Question: I am developing a WP plugin to post WP posts to FB. I am trying to post SWF videos generated from my site to FB using javascript SDK. The thumbnail,description link and all other things are get posted.But when I click the thumbanil it is not playing the video,instead redirecting to the link.The Play Button is also not showing.I am attaching the screen shot.

I am attaching part of my code...
'''
var picture = data.preview_img;
var source = swf_path+'fbap.swf?wpContent='+content+'&bg_clr='+bg_color+'&bg_image='+bg_image+'&font_color='+font_color+'&repeat='+fill_mode+'&video_url='+uid;
var all_item = {
method: 'feed',
type: 'video',
picture: picture,
source: source,
name:'Facebook Dialogs',
description: 'Using Dialogs to interact with users.'
}
.................................................................
FB.api('/me/feed', 'post', all_item , function(response) {
if (!response || response.error) {
alert('Error occured: ' + response.error.message);
} else {
//Code
}
}
'''
I also did it with the meta tags.
'''
<meta property="og:title" content="Fly, you fools!" />
<meta property="og:type" content="website"/>
<meta property="og:description" content="Content for Description" />
<meta property="og:image" content="http://i2.ytimg.com/vi/meOCdyS7ORE/mqdefault.jpg" />
<meta property="og:site_name" content="Content for caption"/>
<meta property="og:video" content="http://www.youtube.com/v/meOCdyS7ORE?version=3&autohide=1">
<meta property="og:video:type" content="application/x-shockwave-flash">
<meta property="og:video:width" content="640">
<meta property="og:video:height" content="360">
'''
Youtube video as an test get posted correctly.But it has cache problem.And also I can't pass the large source url.
Is there any solution?Thanks in advance for your help.
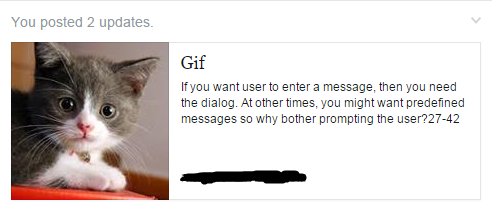
Answer: Are you trying to post same post to the FB.It does not have any cache probelem.It is because you are posting the same WP post.
Instead of passing Large query string why don't you pass the post ID and get the things to the meta Tag.
Use this
'''
var all_item = {type: 'link',link:'link to the meta tag?id='+postID}
FB.api('/me/feed', 'post', all_item , function(response) {//Code }
'''
Get the things in meta Tag by '$_GET' and You are Done.